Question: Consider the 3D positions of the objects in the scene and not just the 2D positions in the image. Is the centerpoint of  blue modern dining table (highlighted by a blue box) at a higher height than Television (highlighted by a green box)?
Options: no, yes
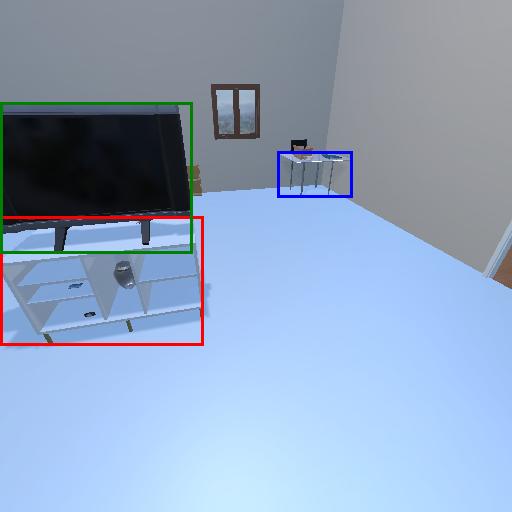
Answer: no